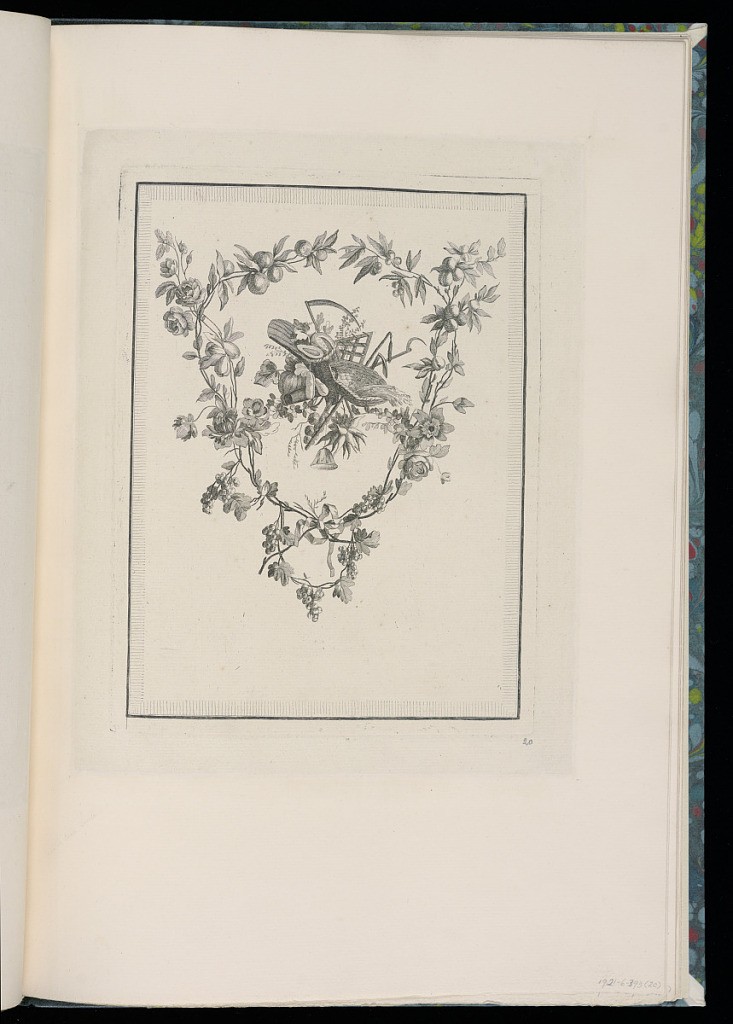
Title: Ornamental Trophy Design
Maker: Pierre Ranson, French, 1736–1786
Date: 1759–80
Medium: Etching and engraving on laid paper
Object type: Print
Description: Ornament design of a trophy with a basket, wheat, fruit, vegetables, scythe, sickle, and other agricultural tools, framed by branches of fruit, flowers, and leaves, with a hanging festoon of grape vines.